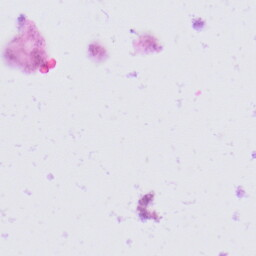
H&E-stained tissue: Prostate